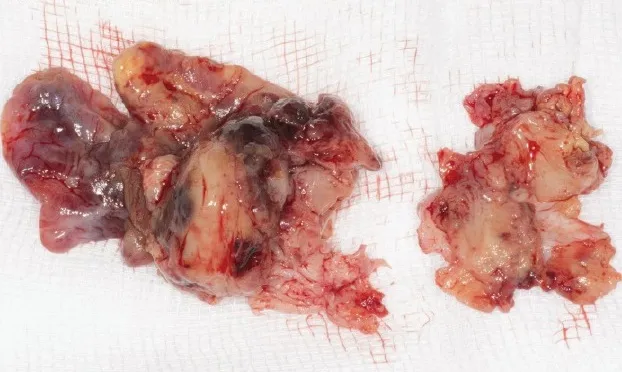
Specimen 2015.
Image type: medical_photograph (other_medical_photograph)